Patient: sex F, age 40
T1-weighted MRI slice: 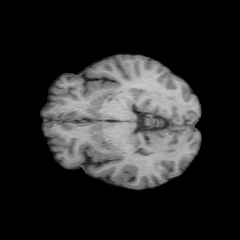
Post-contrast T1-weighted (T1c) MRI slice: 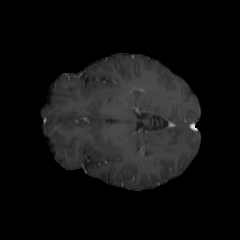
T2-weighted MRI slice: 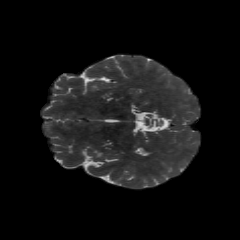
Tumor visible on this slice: no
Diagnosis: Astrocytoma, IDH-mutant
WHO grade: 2